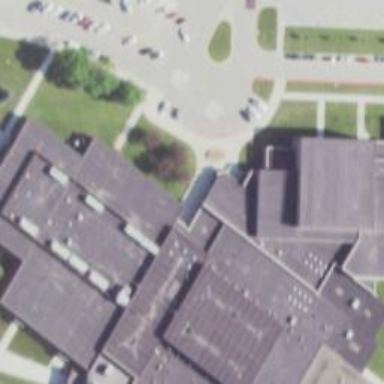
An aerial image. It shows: School building.